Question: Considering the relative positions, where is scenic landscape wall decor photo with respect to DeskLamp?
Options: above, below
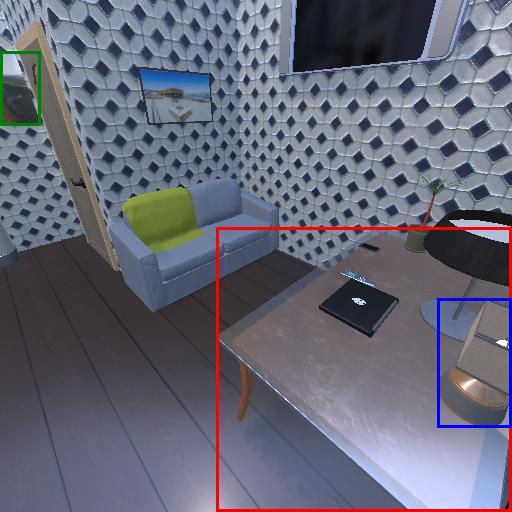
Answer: above